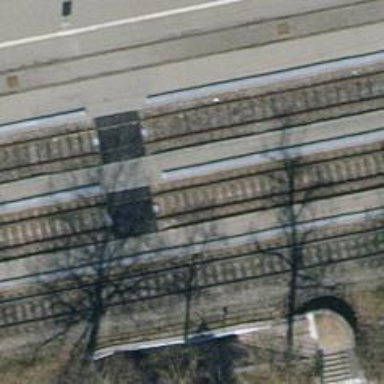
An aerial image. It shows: Railway crossing.